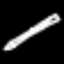
Label: pencil